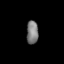
Tissue: lung
Cell type: Endothelial cells
Senescence score: 0.7422
Nuclear area (px): 270
Mean DAPI intensity: 123.222